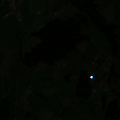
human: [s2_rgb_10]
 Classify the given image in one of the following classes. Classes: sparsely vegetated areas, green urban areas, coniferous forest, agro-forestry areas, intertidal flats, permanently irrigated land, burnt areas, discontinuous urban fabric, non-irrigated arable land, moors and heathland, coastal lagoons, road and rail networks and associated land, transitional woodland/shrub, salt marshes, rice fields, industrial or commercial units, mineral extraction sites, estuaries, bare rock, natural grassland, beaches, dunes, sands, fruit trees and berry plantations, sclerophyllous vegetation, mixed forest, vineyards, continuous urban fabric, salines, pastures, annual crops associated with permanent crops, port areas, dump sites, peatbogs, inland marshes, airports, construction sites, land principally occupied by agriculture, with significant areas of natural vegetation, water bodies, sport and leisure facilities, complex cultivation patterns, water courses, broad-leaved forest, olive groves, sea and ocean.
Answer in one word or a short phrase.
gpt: discontinuous urban fabric, pastures, complex cultivation patterns, coniferous forest, mixed forest